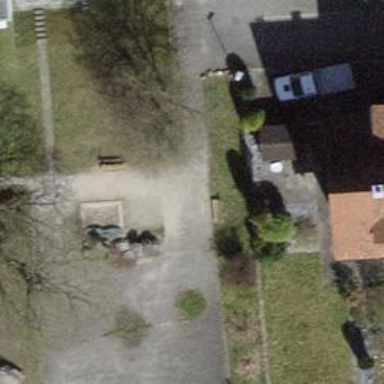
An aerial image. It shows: Bench for seating.